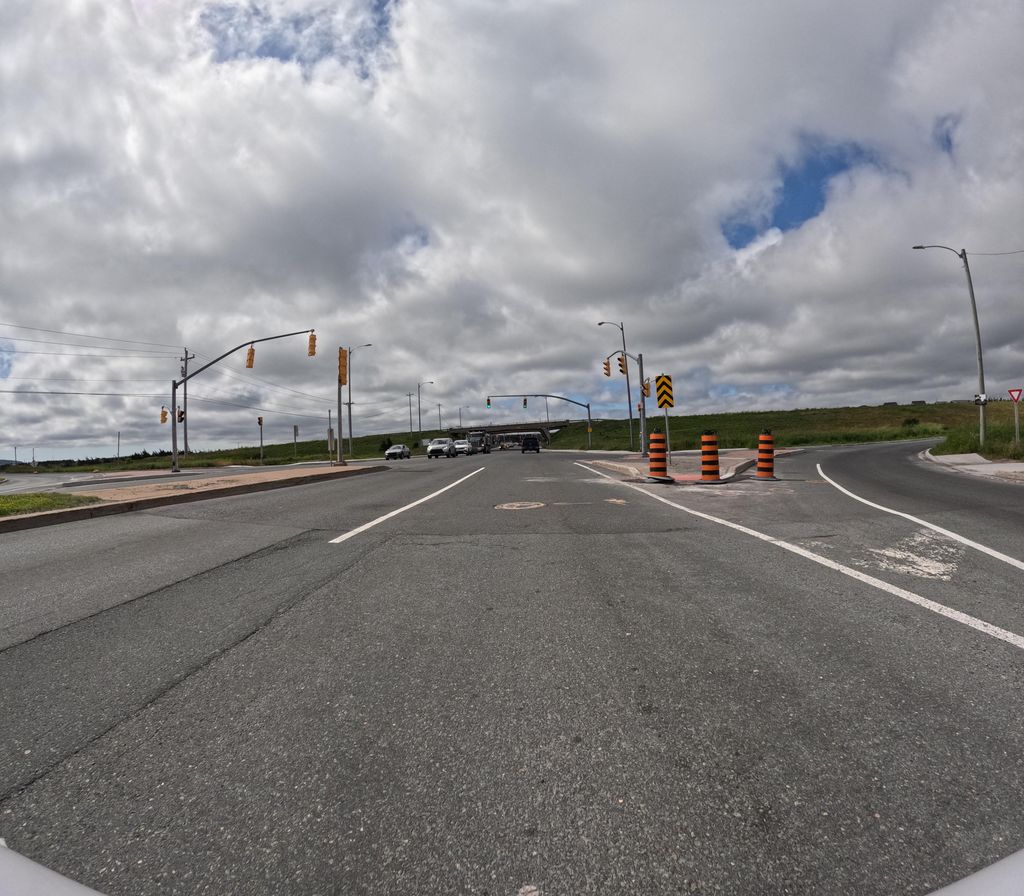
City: st_johns